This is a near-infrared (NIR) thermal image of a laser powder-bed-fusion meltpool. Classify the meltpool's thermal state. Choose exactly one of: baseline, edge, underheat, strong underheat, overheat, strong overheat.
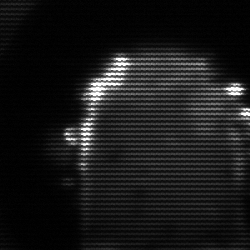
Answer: baseline